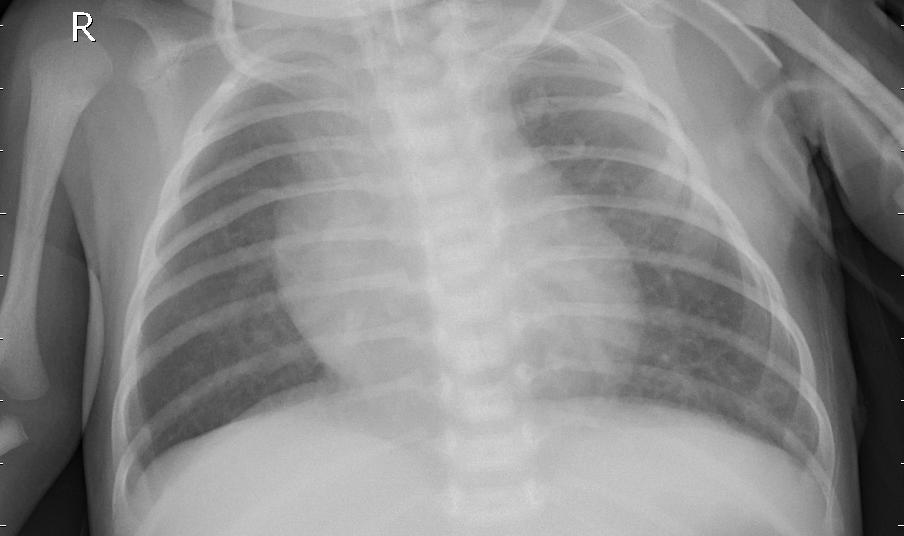
Diagnosis: PNEUMONIA